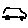
Label: car